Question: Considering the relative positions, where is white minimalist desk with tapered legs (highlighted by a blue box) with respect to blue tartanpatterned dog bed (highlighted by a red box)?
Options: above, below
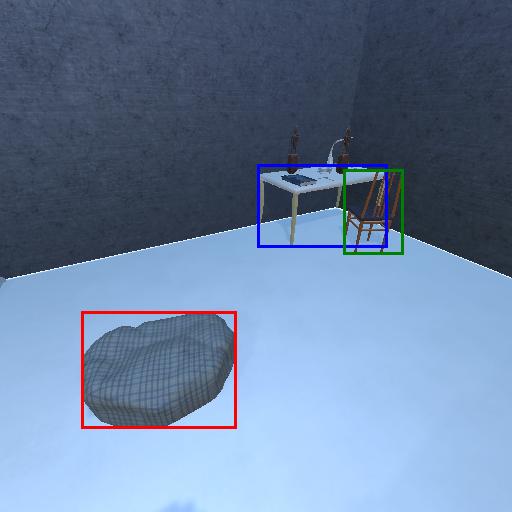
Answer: above